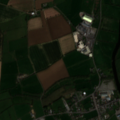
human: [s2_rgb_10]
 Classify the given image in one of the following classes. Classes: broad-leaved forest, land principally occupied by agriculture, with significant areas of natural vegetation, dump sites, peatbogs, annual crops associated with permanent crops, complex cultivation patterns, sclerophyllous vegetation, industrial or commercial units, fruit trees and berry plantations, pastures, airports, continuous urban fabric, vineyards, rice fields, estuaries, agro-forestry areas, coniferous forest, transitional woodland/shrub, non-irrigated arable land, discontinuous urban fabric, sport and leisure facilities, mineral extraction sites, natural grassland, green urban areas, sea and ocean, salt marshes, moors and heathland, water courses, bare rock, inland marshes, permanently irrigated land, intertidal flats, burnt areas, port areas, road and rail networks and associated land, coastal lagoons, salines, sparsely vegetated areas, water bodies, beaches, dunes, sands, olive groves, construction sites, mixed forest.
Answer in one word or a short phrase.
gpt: discontinuous urban fabric, non-irrigated arable land, pastures